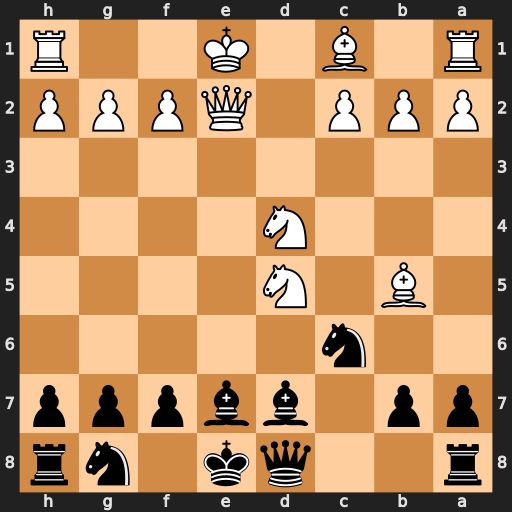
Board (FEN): r2qk1nr/pp1bbppp/2n5/1B1N4/3N4/8/PPP1QPPP/R1B1K2R
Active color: b
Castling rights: KQkq
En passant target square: -
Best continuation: Nxd4 Bxd7+ Qxd7